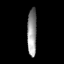
Tissue: prostate
Cell type: T cells
Senescence score: 0.1969
Nuclear area (px): 439
Mean DAPI intensity: 146.674